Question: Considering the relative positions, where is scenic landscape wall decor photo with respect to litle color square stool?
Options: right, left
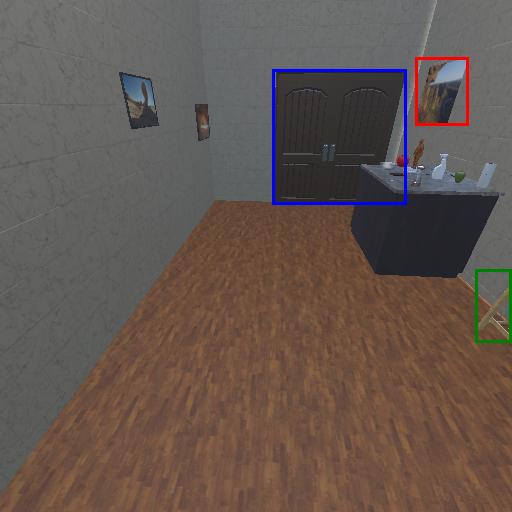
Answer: right